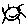
Label: sun